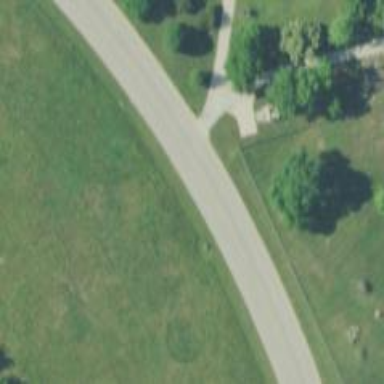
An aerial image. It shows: Secondary road.